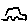
Label: car